Field crop: maize
Growth stage: 2
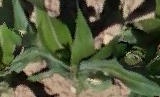
Species: maize